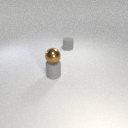
small gray rubber cylinder to the left of small gray rubber cylinder